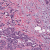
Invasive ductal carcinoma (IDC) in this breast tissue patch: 1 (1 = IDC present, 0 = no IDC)